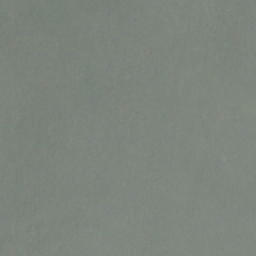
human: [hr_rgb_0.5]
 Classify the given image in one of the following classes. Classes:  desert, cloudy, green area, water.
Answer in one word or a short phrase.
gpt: cloudy